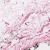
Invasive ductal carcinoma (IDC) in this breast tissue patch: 0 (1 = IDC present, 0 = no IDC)